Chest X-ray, AP view. Patient: 55 years old, sex F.
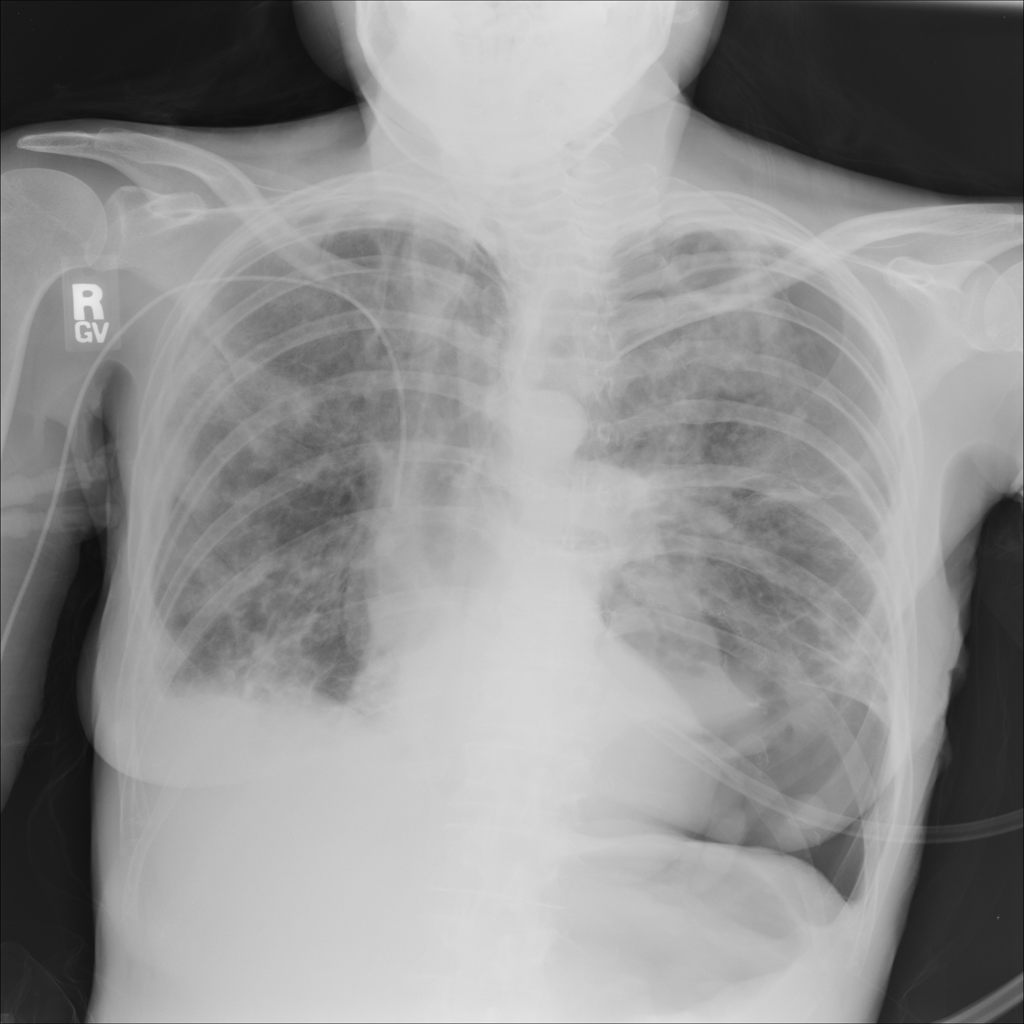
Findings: Effusion, Infiltration, Pneumothorax